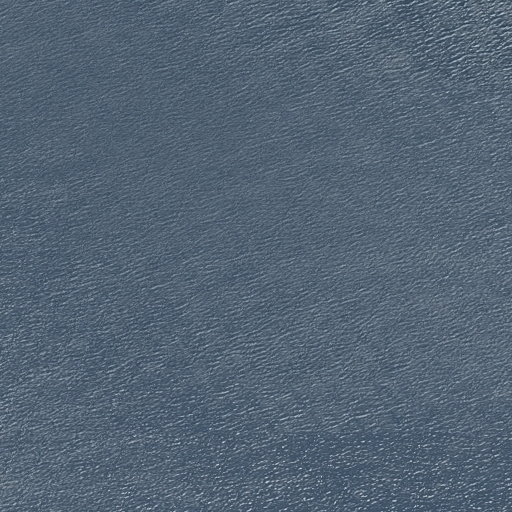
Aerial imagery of bar in Maine named Old Woman containing only open water